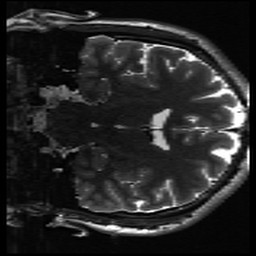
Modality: inplaneT2
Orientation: coronal